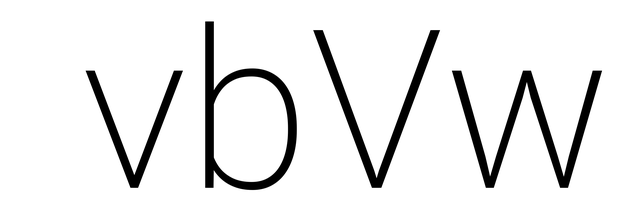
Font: Roboto_ExtraLight